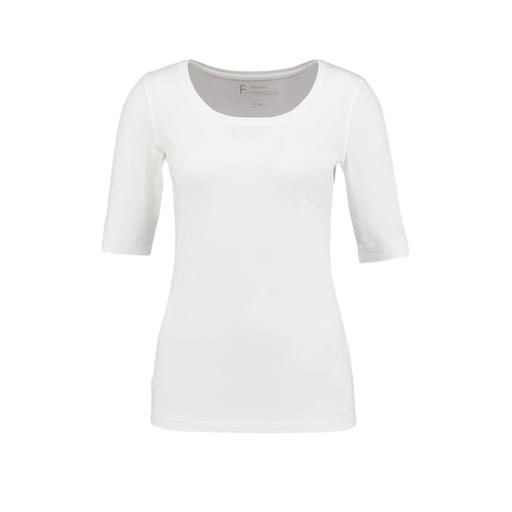
white three-quarter-sleeve scoop-neck t-shirt only macy, white pima t-shirt only macy, white women's heattech extra warm scoop neck tee, white background